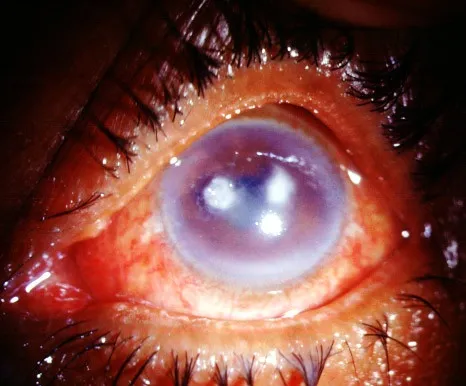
Slit lamp biomicroscopy of cornea of case 4 in diffuse illumination shows two discreet stromal infiltrates.
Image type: medical_photograph (oral_photograph)